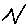
Label: zigzag